Question: I have this image and I want to make it white by default and cyan by hover. Is there another way than to make 2 images, one white and one cyan?

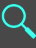
Answer: You can make a PNG where the magnifying glass is transparent, then set the background color on the 'img' tag in CSS:
'''
img {
background: steelblue;
}
img:hover {
background: skyblue;
}
'''
Demo: <URL>